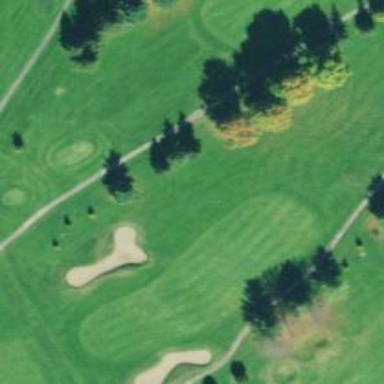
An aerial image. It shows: Path for both roads and golfers.